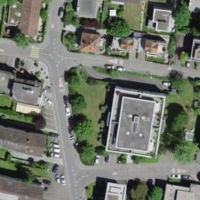
EUNIS habitat code: 54
Species observed at this site:
Cotinus coggygria